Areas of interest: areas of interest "Used Car Trading"
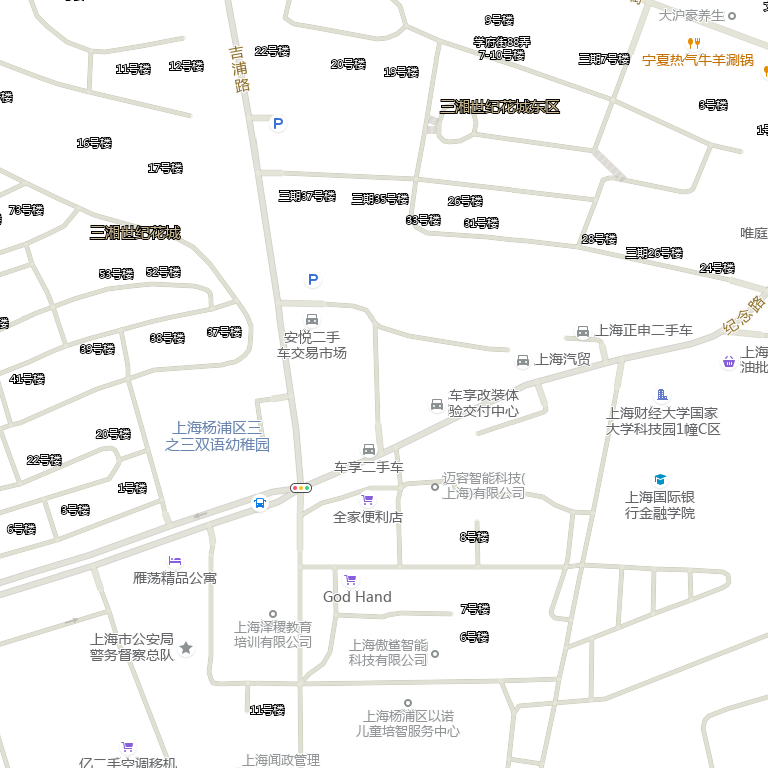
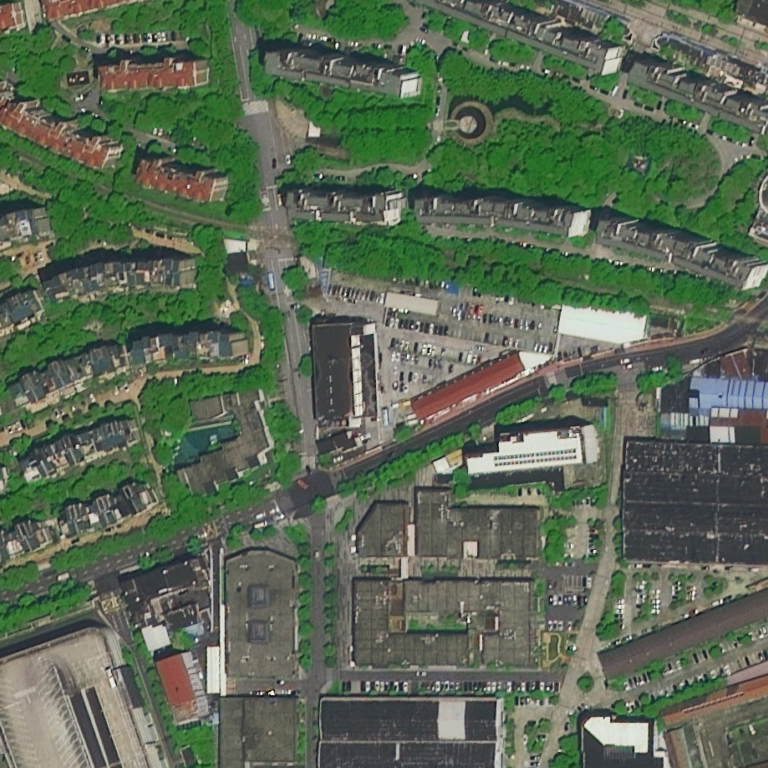